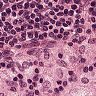
Metastatic tissue present: no